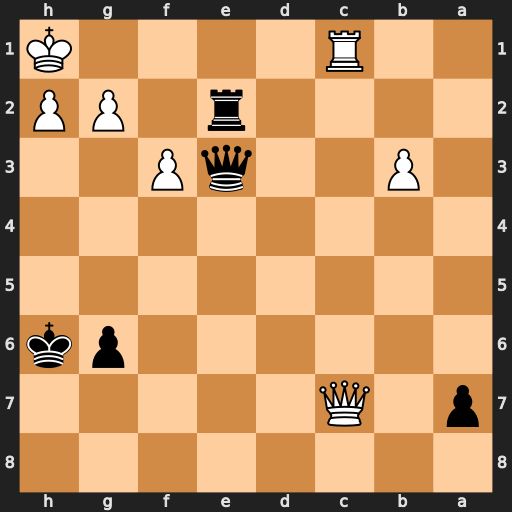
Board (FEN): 8/p1Q5/6pk/8/8/1P2qP2/4r1PP/2R4K
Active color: b
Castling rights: -
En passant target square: -
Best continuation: Re1+ Rxe1 Qxe1#